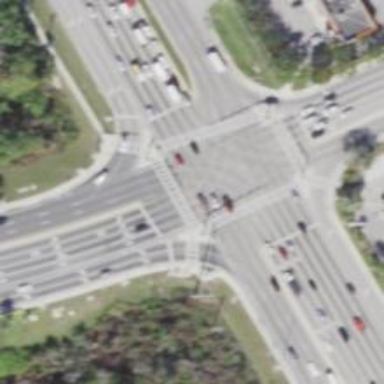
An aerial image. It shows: Separate sidewalk along asphalt primary link highway.